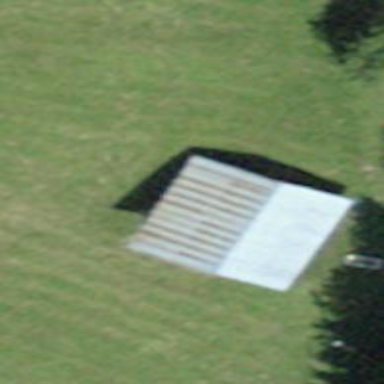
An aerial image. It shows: Barn.